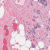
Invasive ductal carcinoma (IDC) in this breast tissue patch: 1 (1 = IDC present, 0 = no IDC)